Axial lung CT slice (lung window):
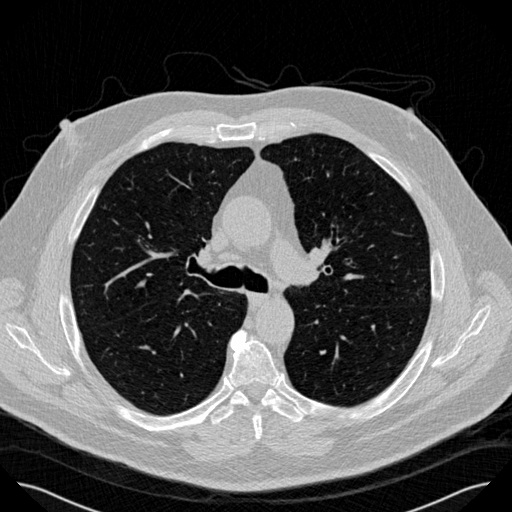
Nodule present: no